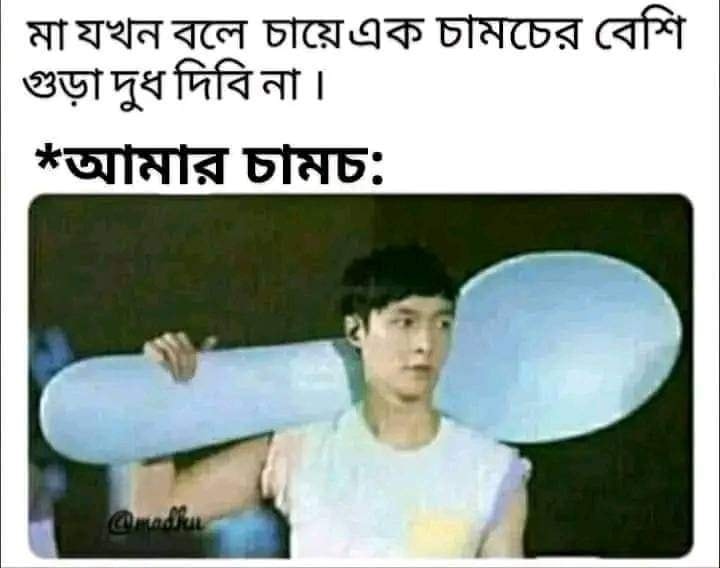
Text: মা যখন বলে চায়ে এক চামচের বেশি গুড়া দুধ দিবি না আমার চামচ
Label: Non Hate